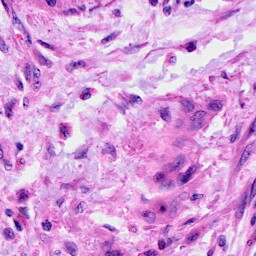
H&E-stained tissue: Cervix